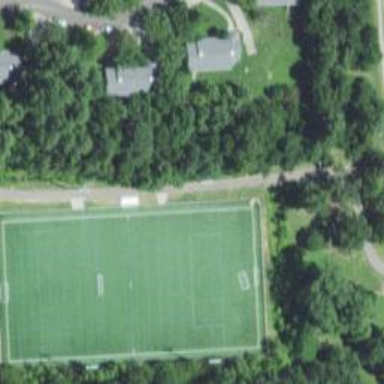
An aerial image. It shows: Soccer pitch with artificial turf for leisure sports activities.